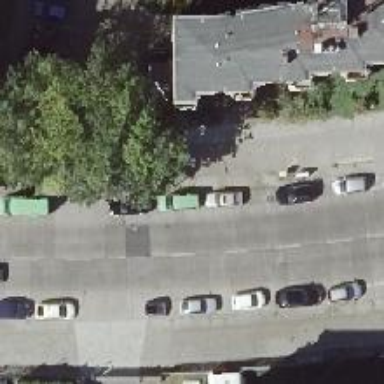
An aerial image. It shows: Secondary road with asphalt surface. There are separate sidewalks and parallel on-street parking lanes on both sides of the road.